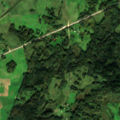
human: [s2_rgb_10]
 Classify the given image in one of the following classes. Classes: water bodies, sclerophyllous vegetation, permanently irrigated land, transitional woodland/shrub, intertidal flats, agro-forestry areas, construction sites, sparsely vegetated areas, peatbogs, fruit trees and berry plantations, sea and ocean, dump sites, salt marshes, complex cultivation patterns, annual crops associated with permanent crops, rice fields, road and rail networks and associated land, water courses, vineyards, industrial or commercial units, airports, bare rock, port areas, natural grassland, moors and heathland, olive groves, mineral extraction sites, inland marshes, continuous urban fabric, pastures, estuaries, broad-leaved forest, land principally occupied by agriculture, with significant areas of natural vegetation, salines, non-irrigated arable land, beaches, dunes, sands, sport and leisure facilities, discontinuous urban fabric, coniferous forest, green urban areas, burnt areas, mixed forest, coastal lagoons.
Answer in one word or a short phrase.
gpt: non-irrigated arable land, complex cultivation patterns, land principally occupied by agriculture, with significant areas of natural vegetation, broad-leaved forest, mixed forest